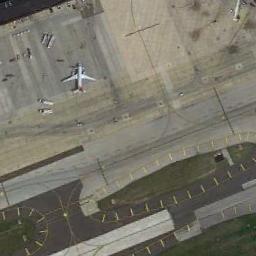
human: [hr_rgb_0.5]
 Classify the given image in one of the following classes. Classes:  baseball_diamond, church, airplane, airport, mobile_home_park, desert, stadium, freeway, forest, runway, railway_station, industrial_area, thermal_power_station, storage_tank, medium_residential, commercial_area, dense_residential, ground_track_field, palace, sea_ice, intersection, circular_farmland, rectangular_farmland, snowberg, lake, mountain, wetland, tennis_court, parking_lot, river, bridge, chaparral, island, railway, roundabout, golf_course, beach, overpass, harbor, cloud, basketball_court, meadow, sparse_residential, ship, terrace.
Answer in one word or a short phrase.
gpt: airplane